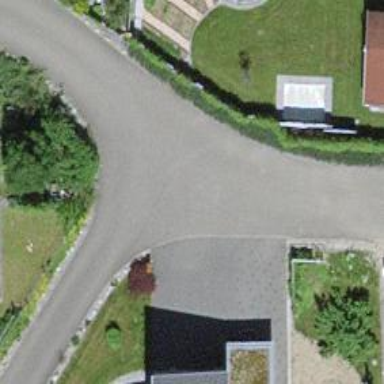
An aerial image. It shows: Residential road with asphalt surface.